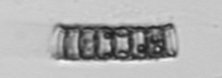
Label: Paralia_sulcata